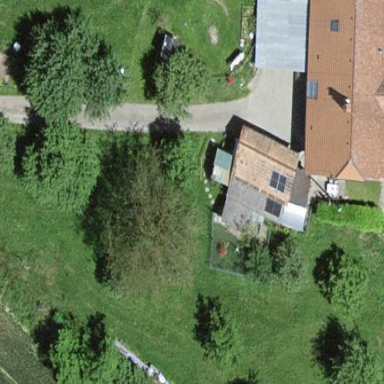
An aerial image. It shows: Farmyard area.